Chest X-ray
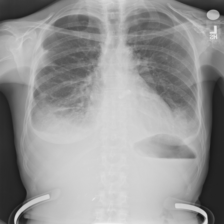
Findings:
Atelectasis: negative
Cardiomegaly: negative
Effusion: negative
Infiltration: negative
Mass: negative
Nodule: negative
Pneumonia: negative
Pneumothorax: negative
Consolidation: negative
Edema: negative
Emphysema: negative
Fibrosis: negative
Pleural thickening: negative
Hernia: negative